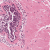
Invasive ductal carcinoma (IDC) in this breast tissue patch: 0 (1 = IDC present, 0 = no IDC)